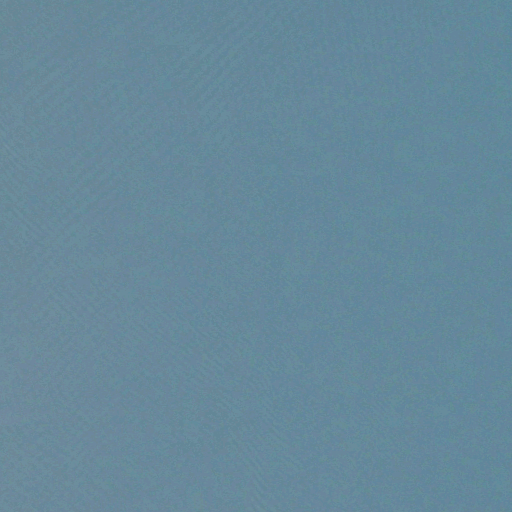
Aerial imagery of bench in Rhode Island named Brig Ledge containing only open water